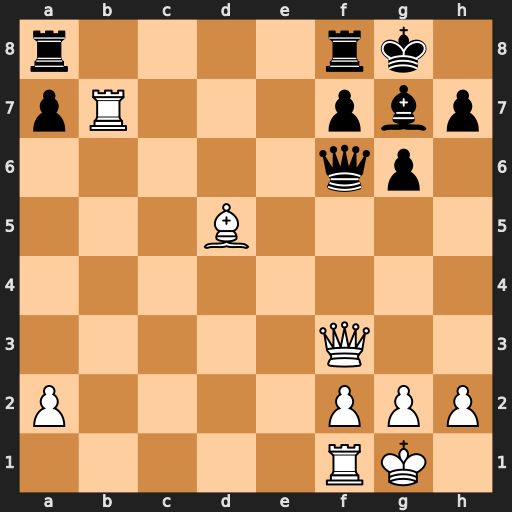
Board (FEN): r4rk1/pR3pbp/5qp1/3B4/8/5Q2/P4PPP/5RK1
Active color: w
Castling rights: -
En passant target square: -
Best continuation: Rxf7 Qxf3 Rxf3+ Kh8 Bxa8